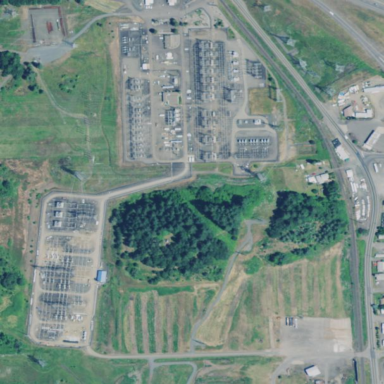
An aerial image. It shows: Substation surrounded by fence.